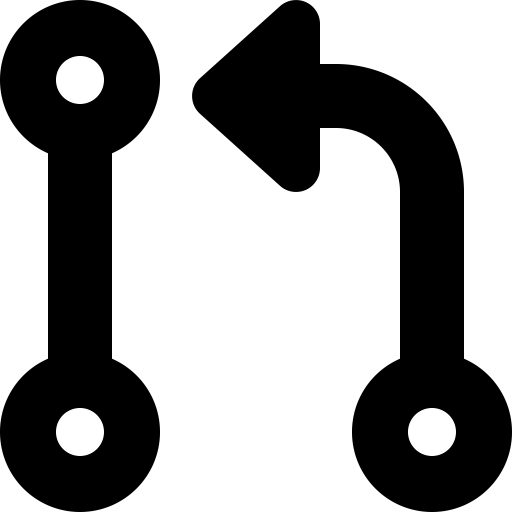
Tags: icon, FontAwesome, fa-icon, solid, code, pull, request